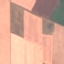
Land use / land cover class: AnnualCrop